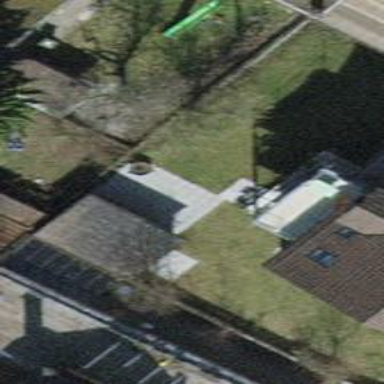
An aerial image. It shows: Shed building.